Field crop: maize
Growth stage: 1
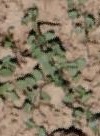
Species: convolvulus